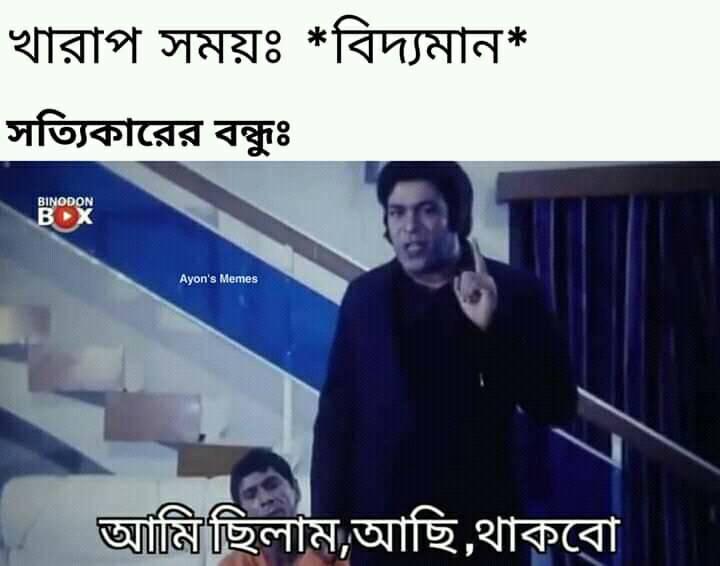
Caption:  খারাপ সময়ঃ *বিদ্যমান*    সত্যিকারের বন্ধুঃ     আমি ছিলাম, আছি, থাকবো
Label: non-hate